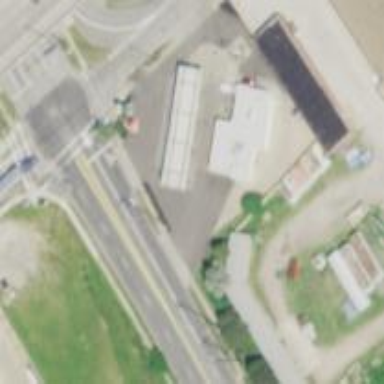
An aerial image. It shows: Convenience shop.